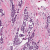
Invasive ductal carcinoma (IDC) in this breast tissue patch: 1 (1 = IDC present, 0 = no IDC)